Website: home-depot
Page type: billing-address
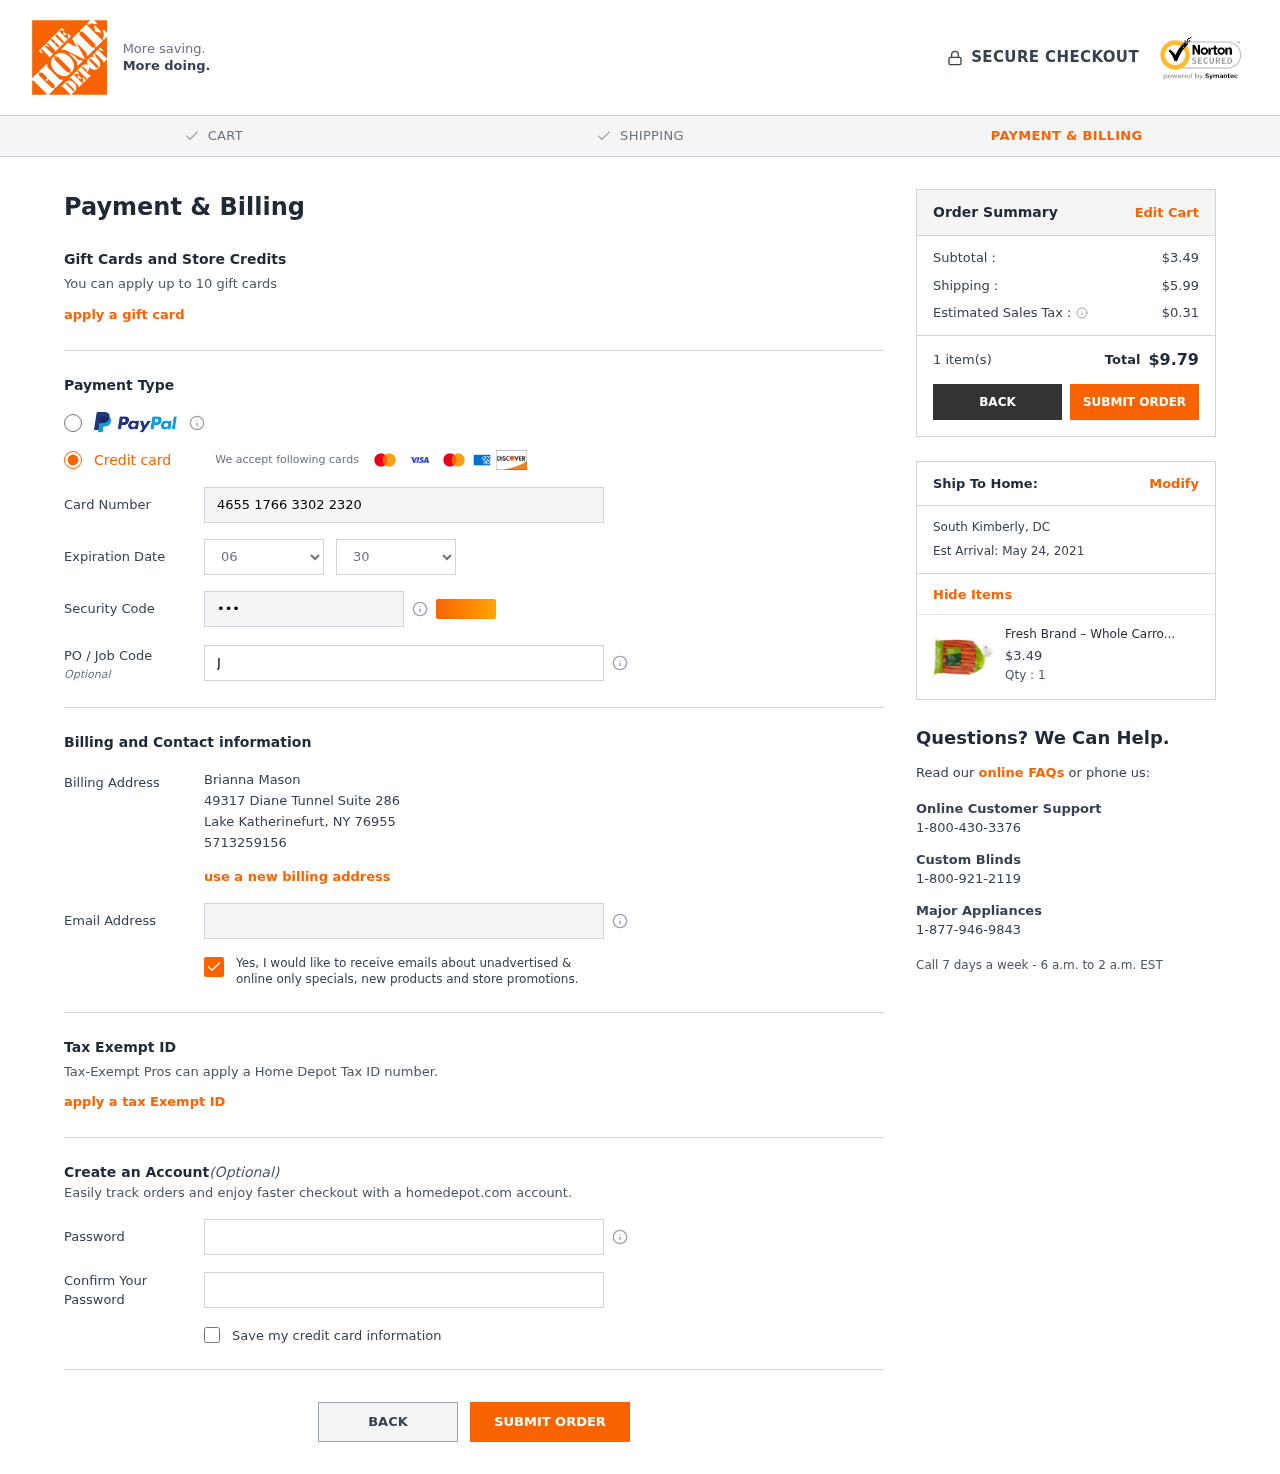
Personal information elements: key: PII_CARD_CVV
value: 590
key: PII_CARD_EXPIRY_MONTH
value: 06
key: PII_CARD_EXPIRY_YEAR
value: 30
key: PII_CARD_NUMBER
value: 4655 1766 3302 2320
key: PII_CITY
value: Lake Katherinefurt
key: PII_CITY2
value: South Kimberly
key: PII_EMAIL
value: brianna.mason@gmail.com
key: PII_FULLNAME
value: Brianna Mason
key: PII_JOB_CODE
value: J420568
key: PII_PHONE
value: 5713259156
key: PII_POSTCODE
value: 76955
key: PII_STATE_ABBR
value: NY
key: PII_STATE_ABBR2
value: DC
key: PII_STREET
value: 49317 Diane Tunnel Suite 286
Product elements: key: PRODUCT1_NAME
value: Fresh Brand – Whole Carrots, 5 lb
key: PRODUCT1_PRICE
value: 3.49
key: PRODUCT1_QUANTITY
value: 1
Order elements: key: ORDER_SUBTOTAL
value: $3.49
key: ORDER_SHIPPING_COST
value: $5.99
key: ORDER_TAX
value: $0.31
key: ORDER_NUM_ITEMS
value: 1 item(s)
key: ORDER_TOTAL
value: $9.79
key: ORDER_DELIVERY_DATE
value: Est Arrival: May 24, 2021